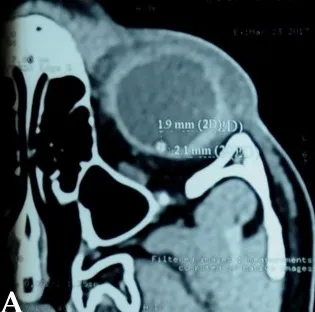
A: CT scan image after the initial surgery showing a round, 1.9 mm x 2.1 mm sized radio dense (400 Hounsfield Units) lesion close to the retina in the left globe.
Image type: radiology (ct)